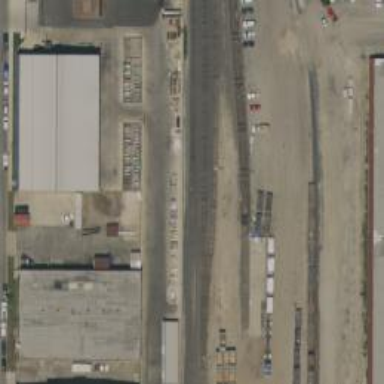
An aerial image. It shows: Railway siding with rails.